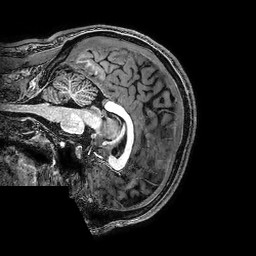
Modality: T1w
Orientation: sagittal
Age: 21
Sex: male
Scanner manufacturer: philips
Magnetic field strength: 3 T
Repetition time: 0.008328 s
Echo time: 0.00382 s